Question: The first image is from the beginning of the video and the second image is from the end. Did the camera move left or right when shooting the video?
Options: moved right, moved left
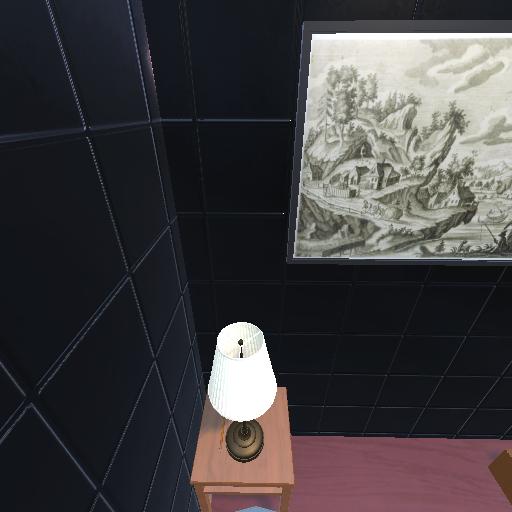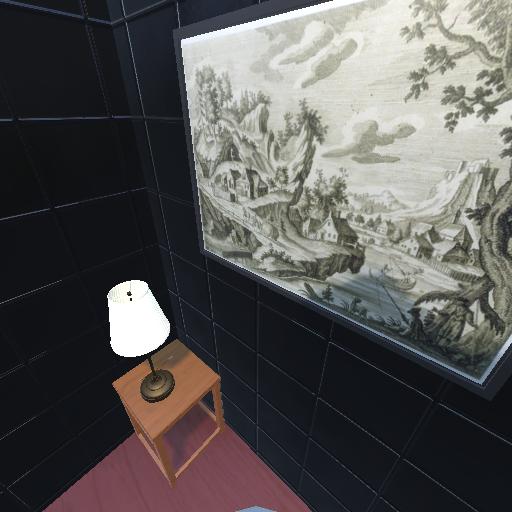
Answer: moved right